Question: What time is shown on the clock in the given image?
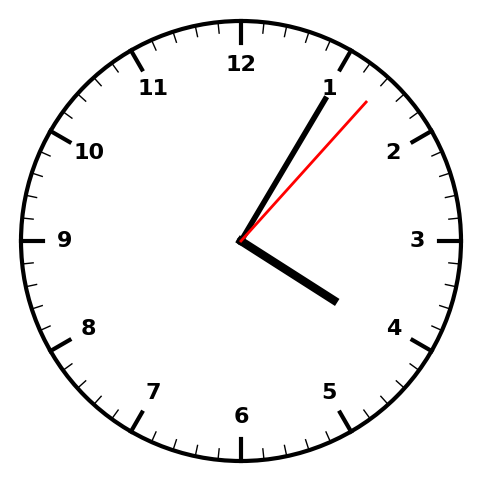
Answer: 04:05:07